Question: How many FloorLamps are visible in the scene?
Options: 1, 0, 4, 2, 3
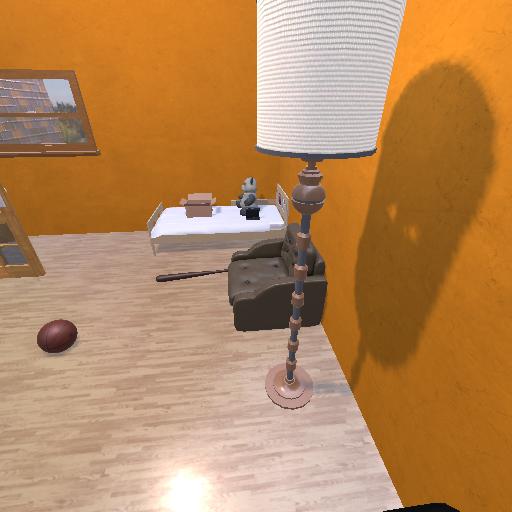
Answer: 1